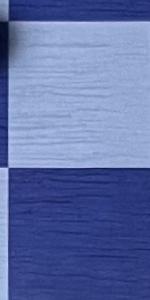
Label: Empty